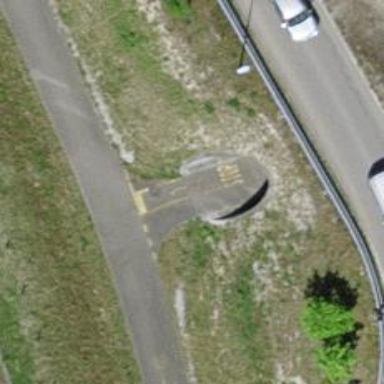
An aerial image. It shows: Asphalt cycleway.